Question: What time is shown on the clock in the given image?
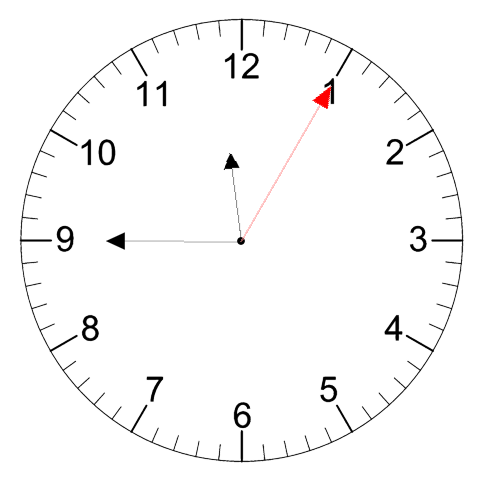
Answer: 11:45:05